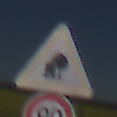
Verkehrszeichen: UnzureichendesLichtraumprofil
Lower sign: Geschwindigkeit90
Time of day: MorningAfternoon
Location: Outdoor (RoadRail)
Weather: Clear
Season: NotSpecified
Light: Natural